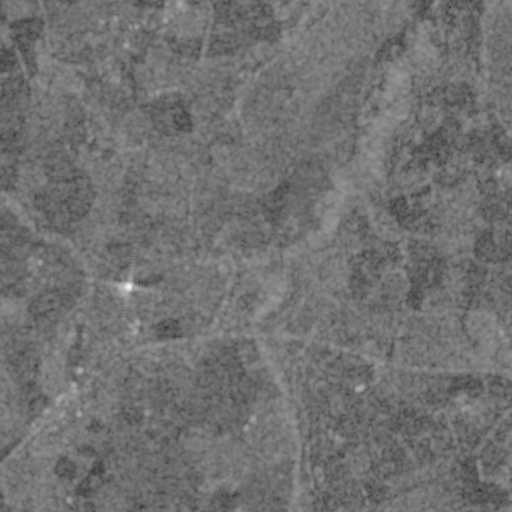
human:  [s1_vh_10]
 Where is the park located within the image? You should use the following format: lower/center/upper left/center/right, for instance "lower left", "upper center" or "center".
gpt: The park is located in the upper of the image.
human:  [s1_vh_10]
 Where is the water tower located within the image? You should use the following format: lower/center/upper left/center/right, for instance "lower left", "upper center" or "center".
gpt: The water tower is located in the upper left of the image.
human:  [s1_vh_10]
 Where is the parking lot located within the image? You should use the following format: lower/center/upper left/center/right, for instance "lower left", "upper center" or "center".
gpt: There is no parking lot in the image.

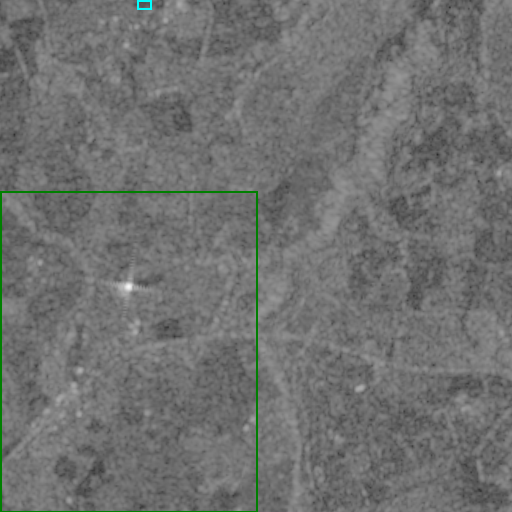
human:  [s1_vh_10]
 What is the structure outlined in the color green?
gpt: The structure outlined in green is a crop field.
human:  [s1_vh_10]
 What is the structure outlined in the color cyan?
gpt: The structure outlined in cyan is a park.
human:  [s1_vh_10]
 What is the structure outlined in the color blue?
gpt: There is no blue outline.